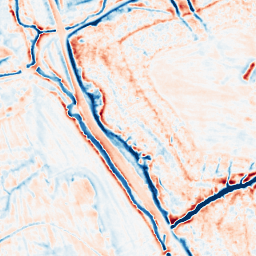
Category: multiscale
Decomposition family: dog_multiscale
Decomposition parameters: sigma_ratio: 1.6
n_scales: 4
base_sigma: 0.5
Upsampling method: bilinear
Upsampling parameters: scale: 8
Upsampling scale: 8